Question: I am using 'ggplot2' and have constructed a boxplot like so:

This was constructed using the following data and code:
'''
structure(list(group = c("C", "C", "C", "C", "C", "C", "C", "C",
"C", "C", "V", "V", "V", "V", "V", "V", "V", "V", "V", "V", "C",
"C", "C", "C", "C", "C", "C", "C", "C", "V", "V", "V", "V", "V",
"V", "V", "V", "V", "V", "C", "C", "C", "C", "C", "V", "V", "V",
"V", "V", "V", "V", "V", "V", "V", "C", "C", "C", "C", "C", "C",
"C", "C", "C", "C", "C", "C", "C", "C", "C", "C", "C", "C", "C",
"C", "V", "V", "V", "V", "V", "V", "V", "V", "V", "V", "C", "C",
"C", "C", "C", "C", "C", "C", "C", "C", "V", "V", "V", "V", "V",
"V", "V", "V", "V", "V", "C", "C", "C", "C", "C", "C", "C", "C",
"C", "V", "V", "V", "V", "V", "V", "V", "V", "V", "V"), fruit = c("apple",
"apple", "apple", "apple", "apple", "apple", "apple", "apple",
"apple", "apple", "apple", "apple", "apple", "apple", "apple",
"apple", "apple", "apple", "apple", "apple", "apple", "apple",
"apple", "apple", "apple", "apple", "apple", "apple", "apple",
"apple", "apple", "apple", "apple", "apple", "apple", "apple",
"apple", "apple", "apple", "apple", "apple", "apple", "apple",
"apple", "orange", "orange", "orange", "orange", "orange", "orange",
"orange", "orange", "orange", "orange", "orange", "orange", "orange",
"orange", "orange", "orange", "orange", "orange", "orange", "orange",
"orange", "orange", "orange", "orange", "orange", "orange", "orange",
"orange", "orange", "orange", "orange", "orange", "orange", "orange",
"orange", "orange", "orange", "orange", "orange", "orange", "orange",
"orange", "orange", "orange", "orange", "pear", "pear", "pear",
"pear", "pear", "pear", "pear", "pear", "pear", "pear", "pear",
"pear", "pear", "pear", "pear", "pear", "pear", "pear", "pear",
"pear", "pear", "pear", "pear", "pear", "pear", "pear", "pear",
"pear", "pear", "pear", "pear", "pear", "pear", "pear"), treatment = c("pre",
"pre", "pre", "pre", "pre", "post", "post", "post", "post", "post",
"pre", "pre", "pre", "pre", "pre", "post", "post", "post", "post",
"post", "pre", "pre", "pre", "pre", "pre", "post", "post", "post",
"post", "pre", "pre", "pre", "pre", "pre", "post", "post", "post",
"post", "post", "pre", "pre", "pre", "pre", "pre", "pre", "pre",
"pre", "pre", "pre", "post", "post", "post", "post", "post",
"pre", "pre", "pre", "pre", "pre", "post", "post", "post", "post",
"post", "pre", "pre", "pre", "pre", "pre", "post", "post", "post",
"post", "post", "pre", "pre", "pre", "pre", "pre", "post", "post",
"post", "post", "post", "pre", "pre", "pre", "pre", "pre", "pre",
"pre", "pre", "pre", "pre", "pre", "pre", "pre", "pre", "pre",
"post", "post", "post", "post", "post", "pre", "pre", "pre",
"pre", "pre", "post", "post", "post", "post", "pre", "pre", "pre",
"pre", "pre", "post", "post", "post", "post", "post"), subgroup = c(66,
66, 66, 66, 66, 66, 66, 66, 66, 66, 67, 67, 67, 67, 67, 67, 67,
67, 67, 67, 68, 68, 68, 68, 68, 68, 68, 68, 68, 69, 69, 69, 69,
69, 69, 69, 69, 69, 69, 70, 70, 70, 70, 70, 71, 71, 71, 71, 71,
71, 71, 71, 71, 71, 72, 72, 72, 72, 72, 72, 72, 72, 72, 72, 73,
73, 73, 73, 73, 73, 73, 73, 73, 73, 74, 74, 74, 74, 74, 74, 74,
74, 74, 74, 75, 75, 75, 75, 75, 76, 76, 76, 76, 76, 77, 77, 77,
77, 77, 77, 77, 77, 77, 77, 78, 78, 78, 78, 78, 78, 78, 78, 78,
79, 79, 79, 79, 79, 79, 79, 79, 79, 79), conc = c(0.074, 0.204,
0.118, 0.25, 0.159, 0.283, 0.253, 0.436, 0.295, 0.335, 0.204,
0.424, 0.254, 0.217, 0.281, 0.153, 0.309, 0.184, 0.341, 0.168,
0.14, 0.213, 0.29, 0.266, 0.522, 0.219, 0.34, 0.317, 0.053, 0.196,
0.072, 0.185, 0.269, 0.157, 0.344, 0.398, 0.304, 0.173, 0.212,
0.197, 0.154, 0.289, 0.212, 0.217, 0.314, 0.337, 0.116, 0.209,
0.256, 0.165, 0.216, 0.284, 0.148, 0.151, 0.105, 0.097, 0.201,
0.125, 0.208, 0.334, 0.209, 0.269, 0.388, 0.182, 0.12, 0.28,
0.253, 0.226, 0.257, 0.193, 0.314, 0.262, 0.12, 0.415, 0.2, 0.209,
0.202, 0.08, 0.341, 0.221, 0.598, 0.327, 0.258, 0.655, 0.071,
0.209, 0.234, 0.19, 0.117, -0.01, 0.074, 0.038, 0.06, 0.088,
0.034, 0.057, 0.099, 0.046, 0.096, 0.166, 0.045, 0.104, 0.08,
0.248, 0.031, 0.056, 0.101, 0.077, 0.069, 0.251, 0.585, 0.427,
0.145, 0.109, 0.125, 0.079, 0.068, 0.064, 0.184, 0.202, 0.263,
0.302, 0.136)), .Names = c("group", "fruit", "treatment", "subgroup",
"conc"), row.names = c(NA, -123L), class = "data.frame")
require(ggplot2)
plot<-ggplot(prot, aes(x=group, y=conc, fill=factor(treatment)))+
geom_boxplot() +
scale_fill_manual(values=cbPalette)+
theme_bw()+
facet_grid(.~fruit)+
labs(fill="treatment status", y="Concentration (mg.ml-1) ") +
theme(legend.position="bottom", axis.title.y=element_text(size=12, hjust=0.5, vjust=1, face="bold"), axis.text.y=element_text(size=8), axis.title.x=element_text(size=12, hjust=0.5, vjust=0.5, face="bold"), axis.text.x=element_text(size=8)) +
scale_y_continuous(limits=c(-0.01,0.7), breaks=seq(0,0.7,0.1))
'''
I would now like to add small letters e.g. a, b, c above some of the boxplots to denote statistical significance. For example, an "a" above the first box in the first facet and a "b" above the second and third box in the second facet. However, i can only seem to get letters repeated in every facet or all letters in a single facet.
Amongst many other things that didn't work at all, I have come quite close with these attempts:
'''
plot+ annotate("text", label =c("a", "b", "c"), size = 4, x =c(2,1,2), y = c(0.5, 0.3, 0.4))
'''
and:
'''
df1<-data.frame(group=c(0.8, 1.2, 1.8, 2.2), conc=c(0.4, 0.4), lab="text", id=factor("apple", levels=c("apple", "orange", "pear")), treatment=factor(2, levels=c("pre", "post")))
plot+ geom_text(data=df1, label=c("a", "b", "a", "d"))
'''
I feel I need to specify the facet better somewhere "id=factor("apple".... works if I only want annotation in one facet, but not multiple.
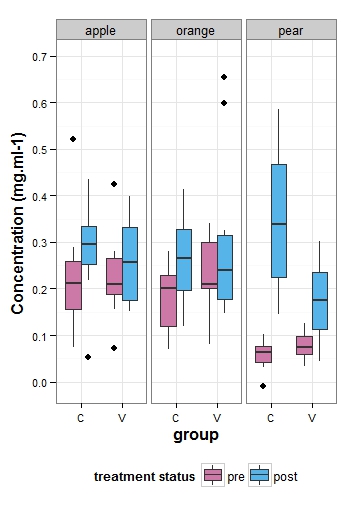
Answer: A common way to do this is to create a new dataset that contains the plotting information. This dataset should contain information for each of your three grouping variables (fruit, group, and treatment in order to get the text placed properly. It will also include a variable for the labels you want to add for each boxplot, and the y position of where the labels should be placed above each boxplot.
Here is an example of how you might make this dataset. I'm using a few function from to get the three grouping variables into a dataset in the same order as the plot (ordered by fruit, then group, then treatment).
'''
library(dplyr)
prot2 = distinct(prot, fruit, group, treatment) %>%
arrange(fruit, group, treatment)
'''
Now add in the y location. You might want a different placement for each box but here I'm using the max of 'conc' from the original dataset plus a little bit more.
'''
prot2$yloc = max(prot$conc) + .05
'''
Now the labels. This would be easiest if you had additional information stored somewhere to tell you which labels go on which boxplots. Here I've written it out by hand to add an "a" for the first box in the first panel and a "b" for the middle two boxes in the second panel, being careful to match the order of 'prot2'. I've included the NA for everything else so I can use 'position_dodge' in 'geom_text'.
'''
prot2$label = c("a", NA, NA, NA, NA, "b", "b", NA, NA, NA, NA, NA)
'''
Now add the text to the plot via 'geom_text', using 'position_dodge' to get things lined up appropriately. I had to change the y limits so the labels would show, which you could do earlier in 'scale_y_continuous'.
'''
plot +
ylim(NA, max(prot$conc) + .05) +
geom_text(data = prot2, aes(y = yloc, label = label),
position = position_dodge(width = .75))
'''
<URL>